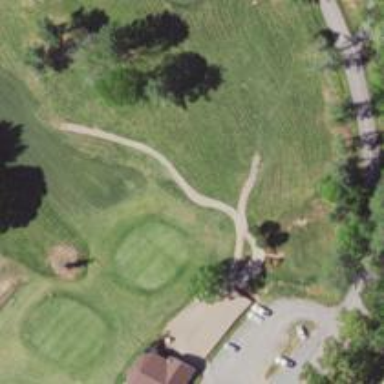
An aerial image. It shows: Path for both roads and golfers.